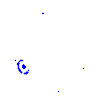
Particle: kaon